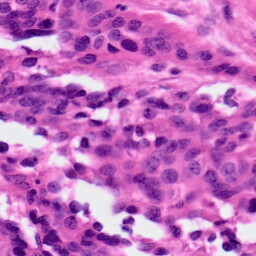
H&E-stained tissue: Ovarian